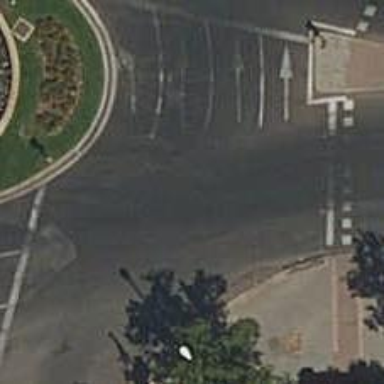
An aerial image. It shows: Secondary road with asphalt surface leading to roundabout.